A spectrogram of one vibration snapshot from a rotating bearing is shown (time on one axis, frequency on the other). What is the most likely bearing condition (normal, inner_race, outer_race, ball)?
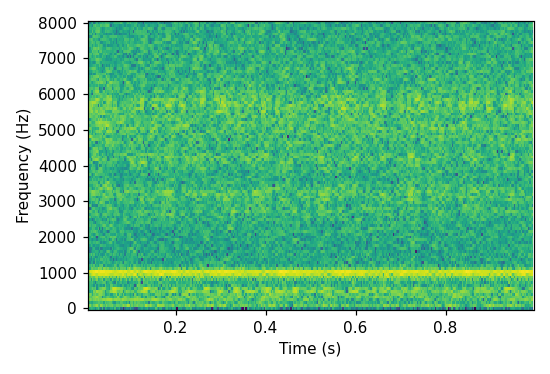
Answer: normal